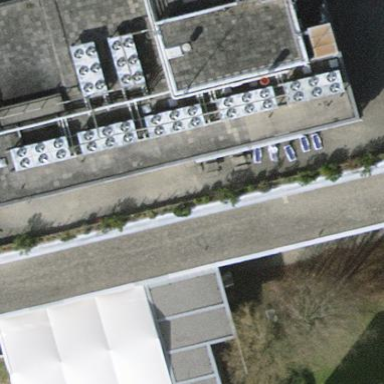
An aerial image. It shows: Hospital building with flat roof.